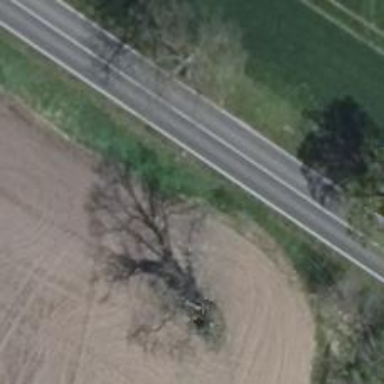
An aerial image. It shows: Deciduous tree with broadleaved leaves.